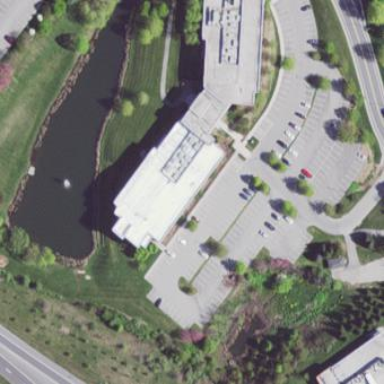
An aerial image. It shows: Office building.